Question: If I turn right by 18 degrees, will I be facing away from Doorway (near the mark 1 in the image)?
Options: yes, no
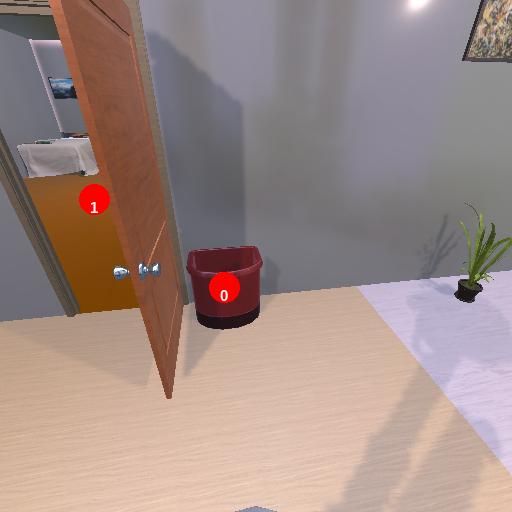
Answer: yes